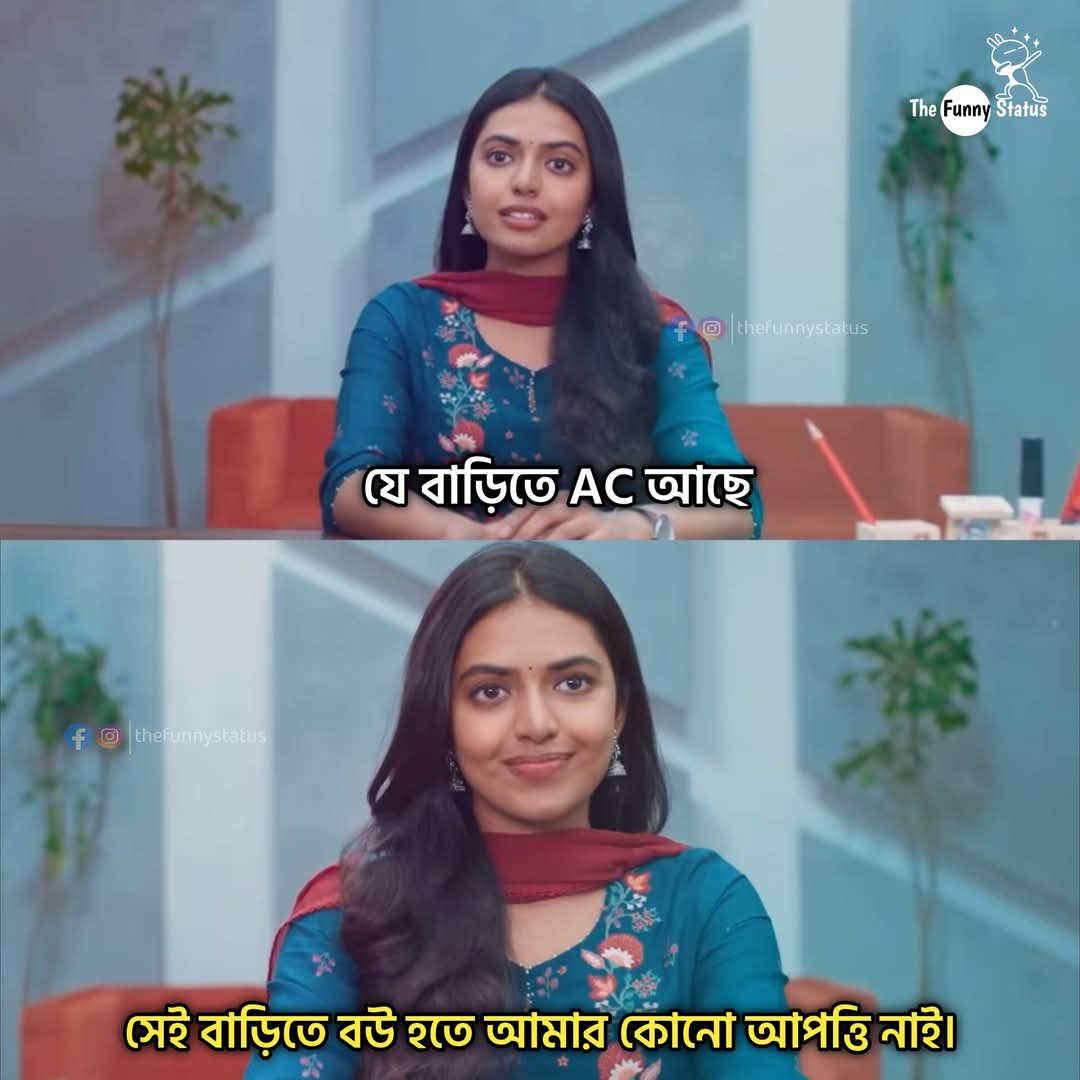
Text: যে বাড়িতে AC আছে
সেই বাড়িতে বউ হতে আমার কোনো আপত্তি নাই।
Label: Non Hate